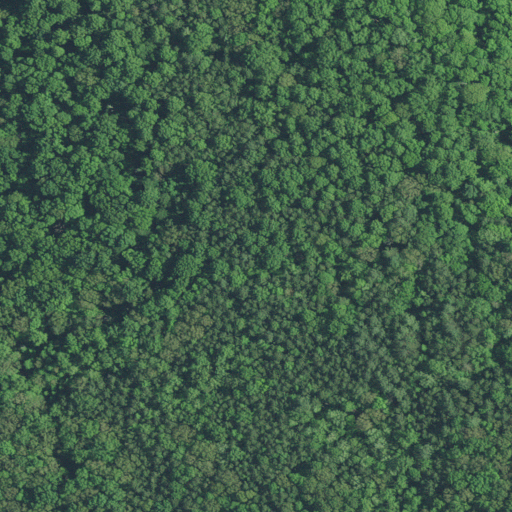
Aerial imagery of ridge(s) in Indiana named Frog Pond Ridge containing deciduous forest and mixed forest